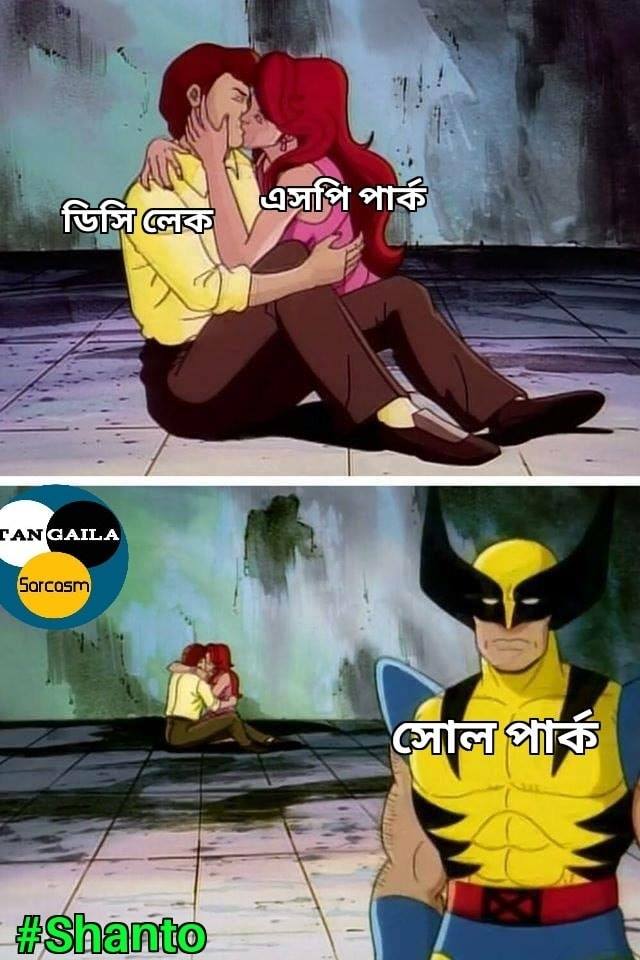
Caption: ডিসি লেক    এসপি পার্ক    সোল পার্ক
Label: non-hate